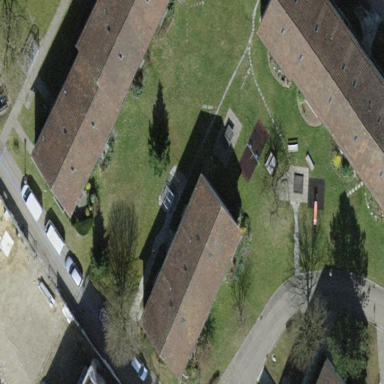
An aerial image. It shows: Tile-roofed apartment building.